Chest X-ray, AP view. Patient: 52 years old, sex F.
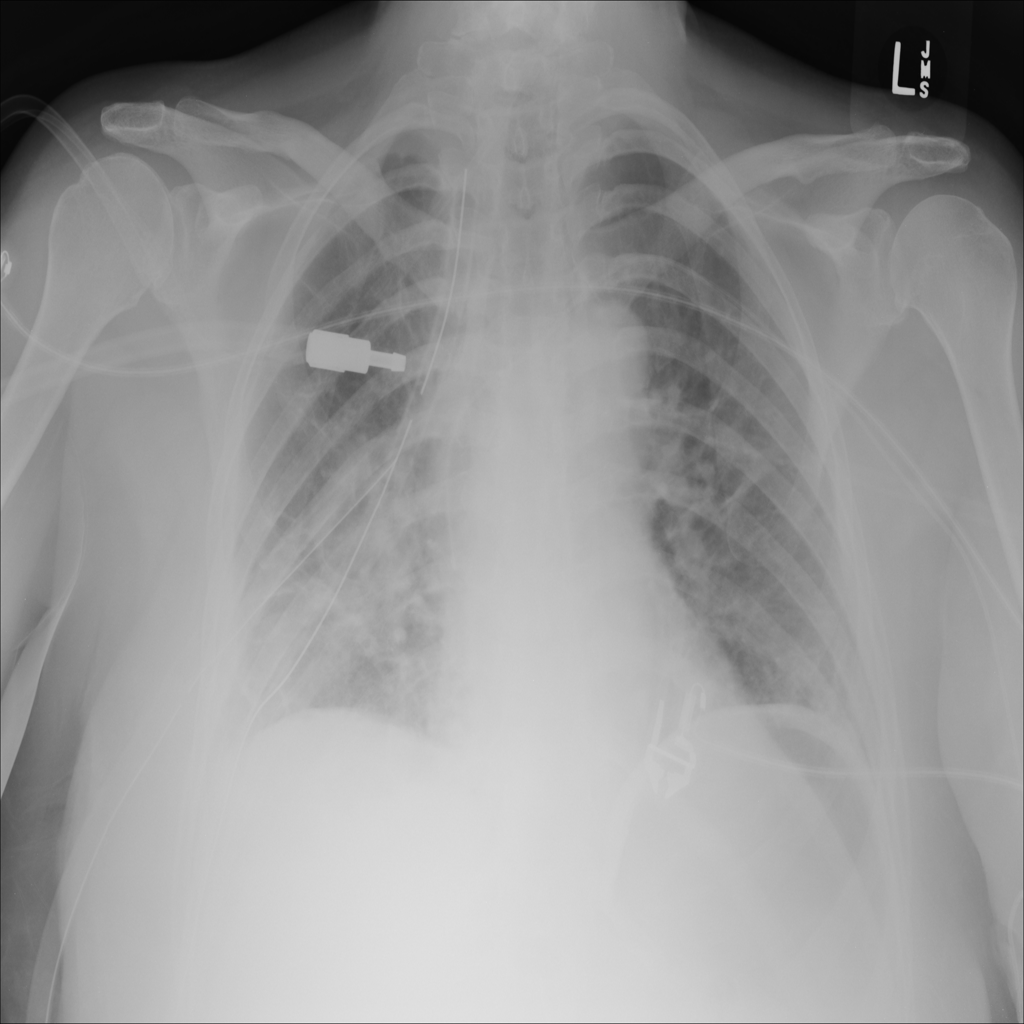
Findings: Effusion